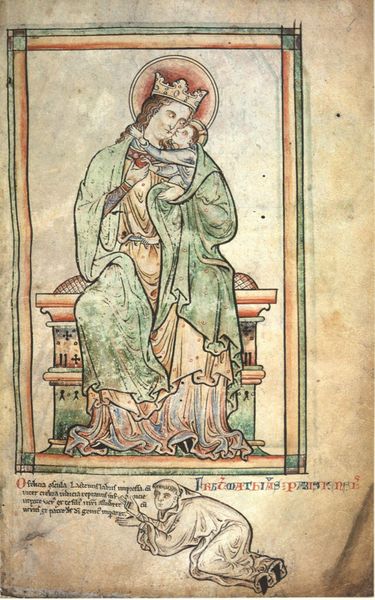
Titel: Historia Anglorum (Chronica Minora) und Chronica Maiora pt. III
Künstler: Matthew Paris
Standort: Herstellungsort: St. Albans (EU - GB)
Institution: London, British Library
Schlagwörter: gelb, grün, braun, frau, kleid, orange, schwarz, zeichnung, gürtel, rot, falten, rahmen, kirche, geistlicher, gewand, kutte, mantel, sitzend, stoff, gewänder, kind, mutter, krone, kuss, kissen, thron, wange, liegend, buch, rechteck, seite, knien, gravierung, pergament, heiligenschein, nimbus, christus, jesus, mönch, bettler, schreiber, heilig, maria, kupferstich, madonna, anbetung, jesu, mutter gottes, handschrift, christi, tonsur, jesuskind, schirft, mittelater, liebkosung, glorie, buchmalerei, christlicher, gotttes, grün rahmen, pergamet